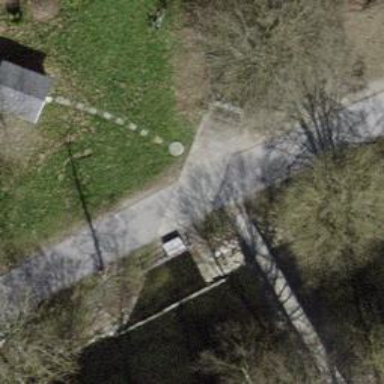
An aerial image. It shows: Footway bridge with concrete surface.